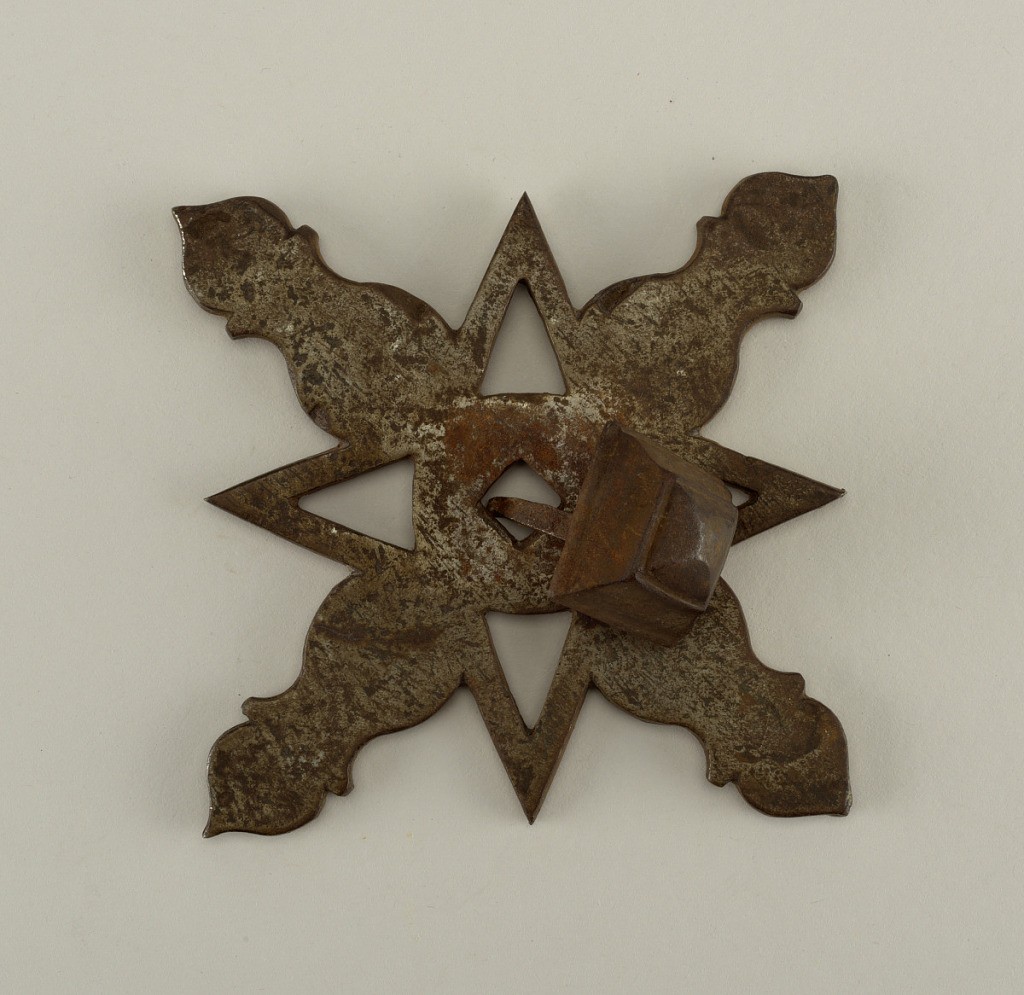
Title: Decorative door boss and nail
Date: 16th century
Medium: Wrought iron
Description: Pierced mount in eight part design of projecting barbs and petals.